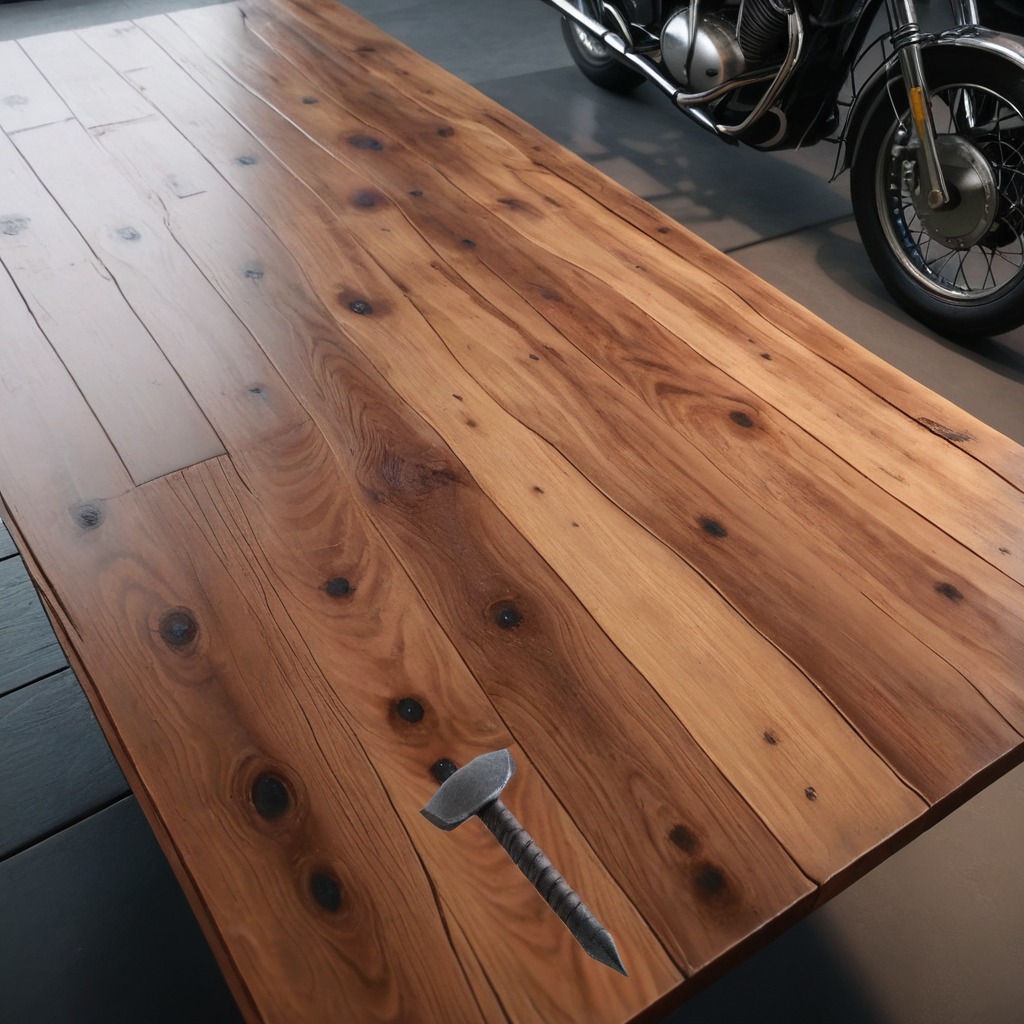
A nail is lying on an oil-spilled wooden table in a vintage motorcycle garage.